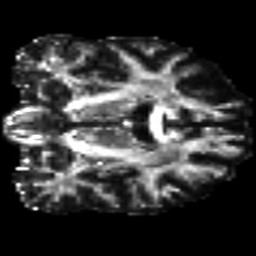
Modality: FA
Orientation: coronal
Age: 48
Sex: male
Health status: ill
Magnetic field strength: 3 T
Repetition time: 9 s
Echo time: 0.093 s